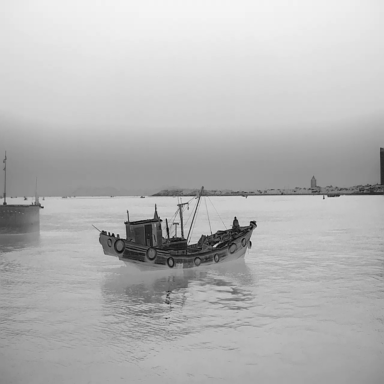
There are four bulk_carriers in the infrared image.